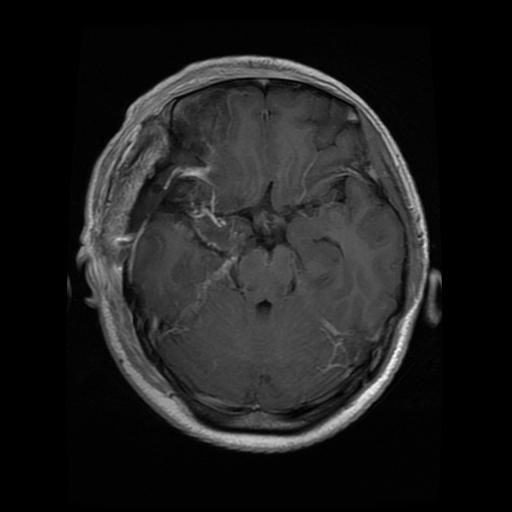
Label: glioma